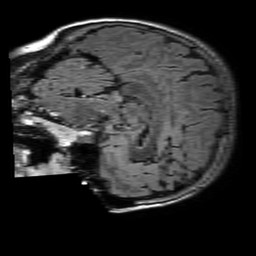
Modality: FLAIR
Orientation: sagittal
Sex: female
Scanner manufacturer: philips
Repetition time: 11 s
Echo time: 0.125 s